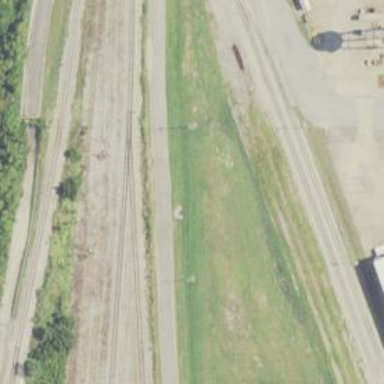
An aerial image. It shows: Railway spur service.